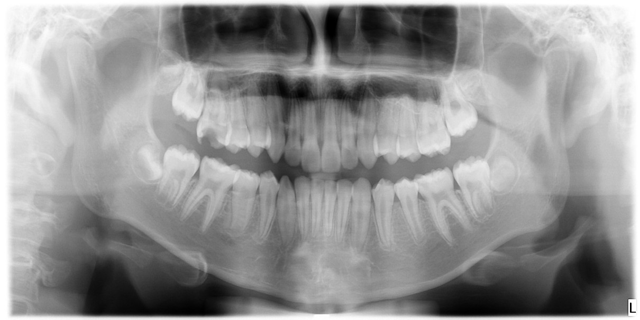
adult